Question: I have been looking through various forums but have not found a way to solve my problem.
I have a piece of HTML which I display in the view and render to PDF with TCPDF. The HTML looks fine but it does not seem to work in TCPDF.
I have the following table cell that contains text (3a-2b) and next to it the image. The alignment should be like in the second image.
PDF:
- - <URL>
but nothing seems to work.
I know I could use the entire text as an image but this is just an example.
Is there any other way?
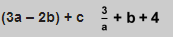
Answer: Putting the text and the image in a separate '<td>' and applying a 'line-height' of 6px to the '<td>' containing the text did the trick.